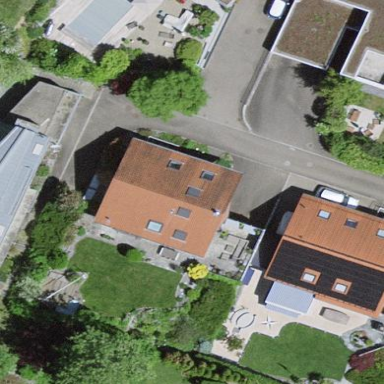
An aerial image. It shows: Detached building.